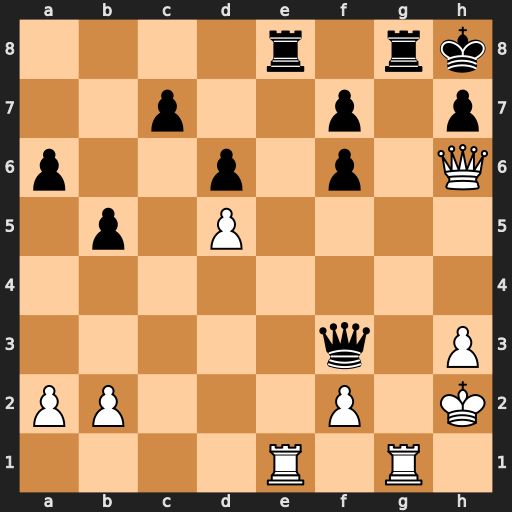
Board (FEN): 4r1rk/2p2p1p/p2p1p1Q/1p1P4/8/5q1P/PP3P1K/4R1R1
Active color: w
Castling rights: -
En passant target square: -
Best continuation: Qg7+ Rxg7 Rxe8+ Rg8 Rgxg8#